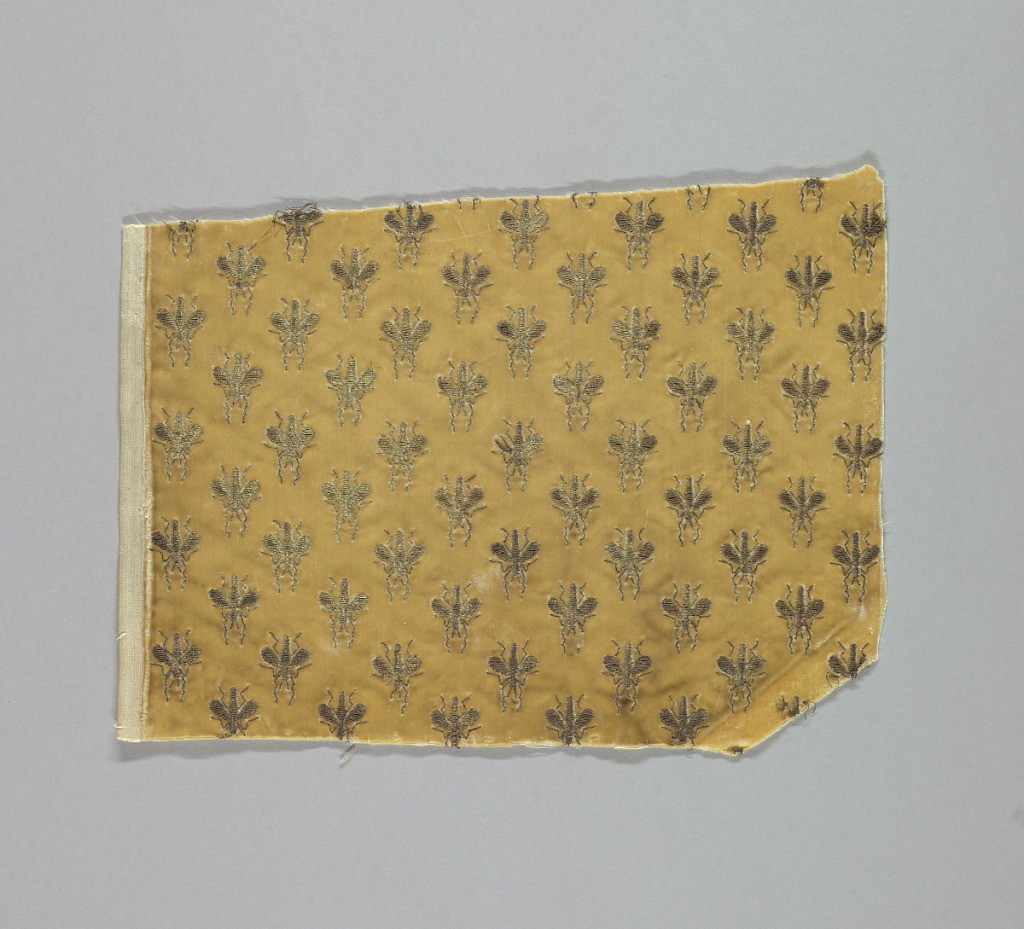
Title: Textile
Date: early 19th century
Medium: silk, metal-wrapped silk Technique: supplementary warp velvet in a 3/1 twill foundation, cut loops. Embroidered in satin stitch using a 3-ply metal-wrapped silk thread.
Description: Coffee-colored velvet embroidered with golden bees in off-set repeat.